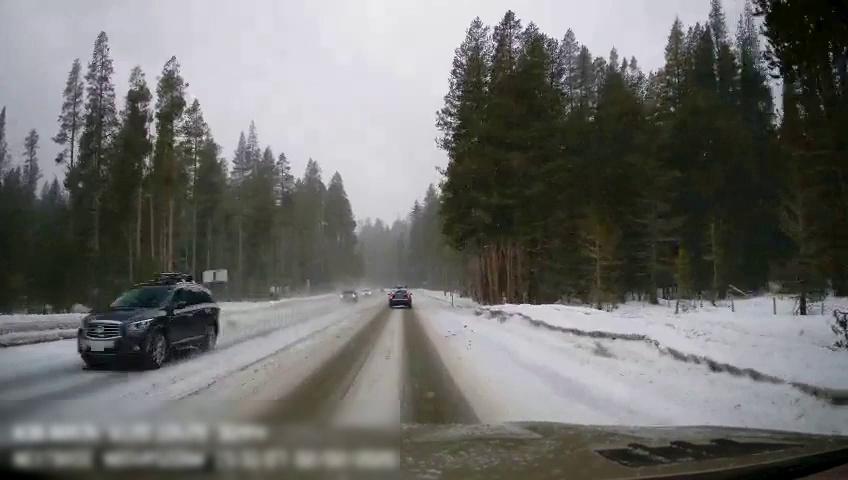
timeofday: Day
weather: Snowy
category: Drivable Space
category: Vehicles | SUV
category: Vehicles | SUV
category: Vehicles | Car
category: Vehicles | SUV